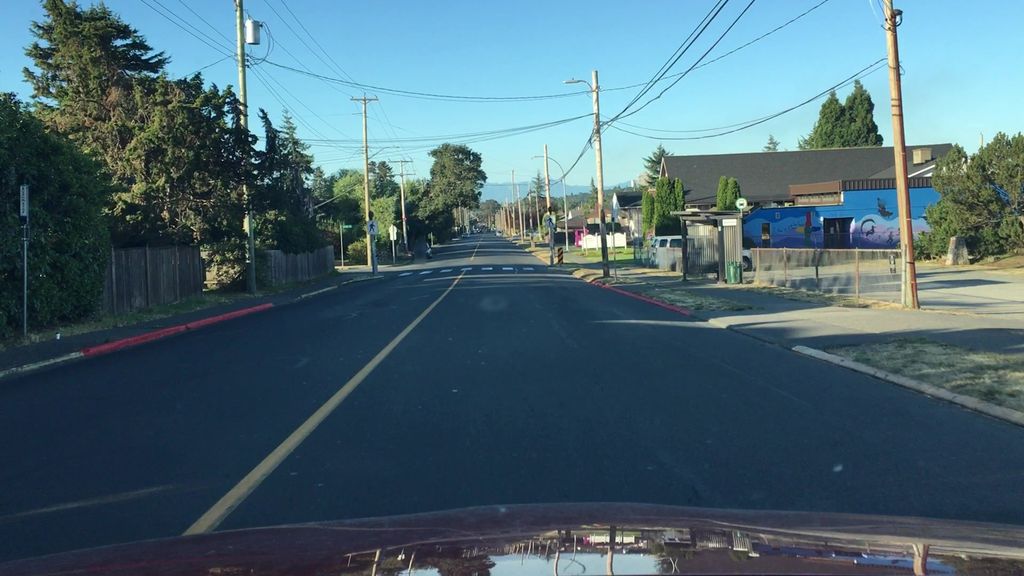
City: victoria